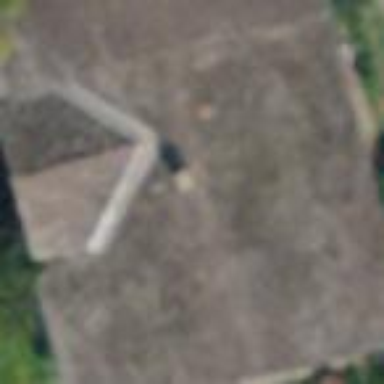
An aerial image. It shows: Farm building.